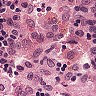
Metastatic tissue present: no